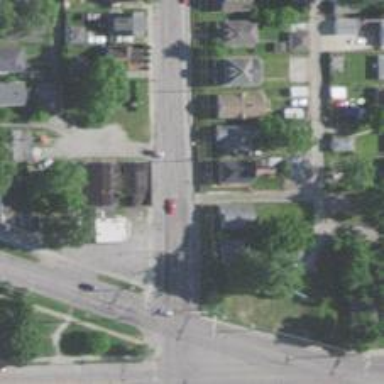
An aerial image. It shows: Alley classified as service road.